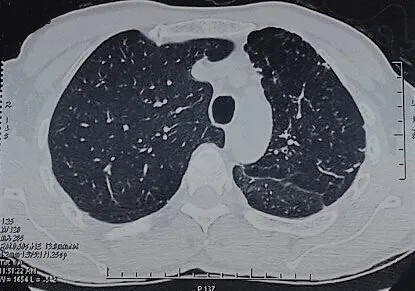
Chest CT parenchymal section: hernia of the right lung, reduction of the left lung volume with air trapping of the left upper lobe without intra-parenchymal or bronchial abnormality.
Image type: radiology (ct)